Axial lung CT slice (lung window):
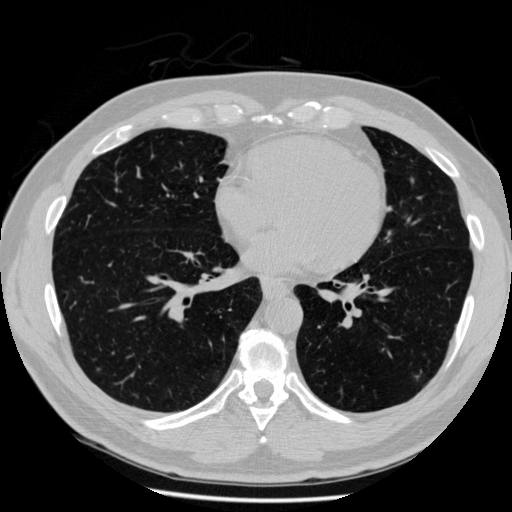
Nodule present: no